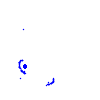
Particle: kaon